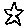
Label: star